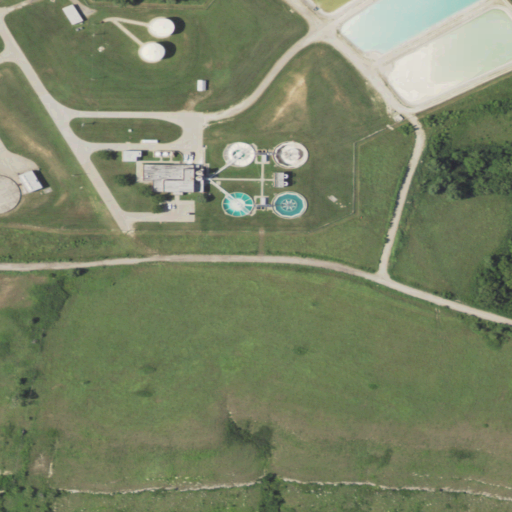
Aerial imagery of mountain in Kansas named Macomb Hill containing grassland, low intensity development, medium intensity development, barren land, open development, and deciduous forest